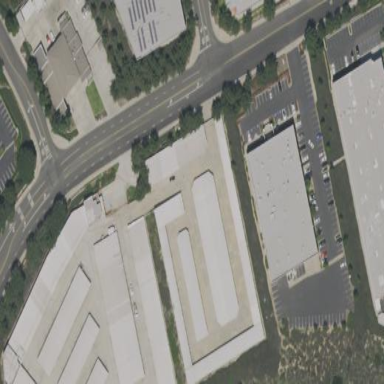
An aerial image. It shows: Commercial building.